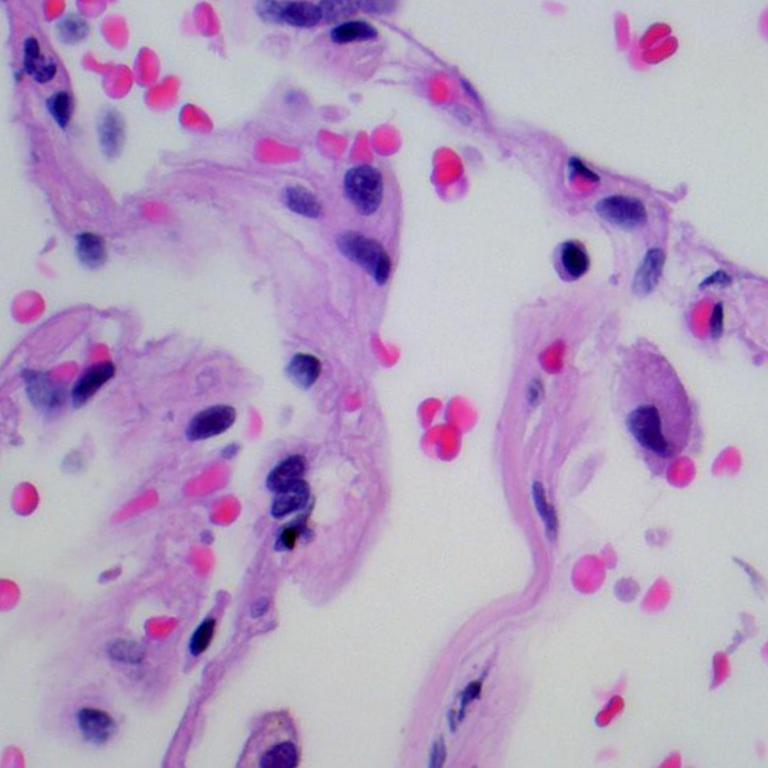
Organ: lung
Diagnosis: benign